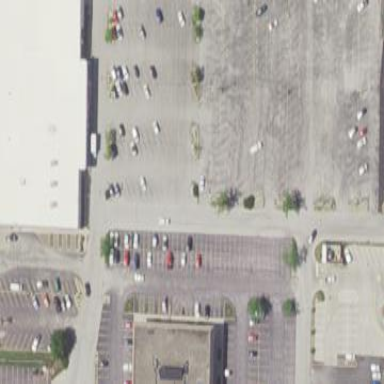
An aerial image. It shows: Paved parking area.